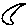
Label: moon